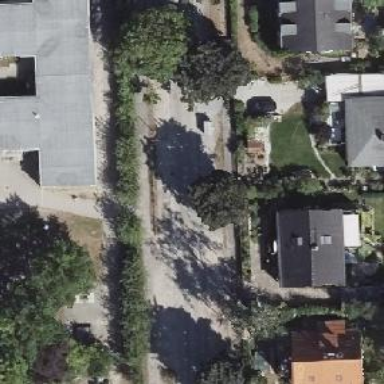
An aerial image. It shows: Footway.